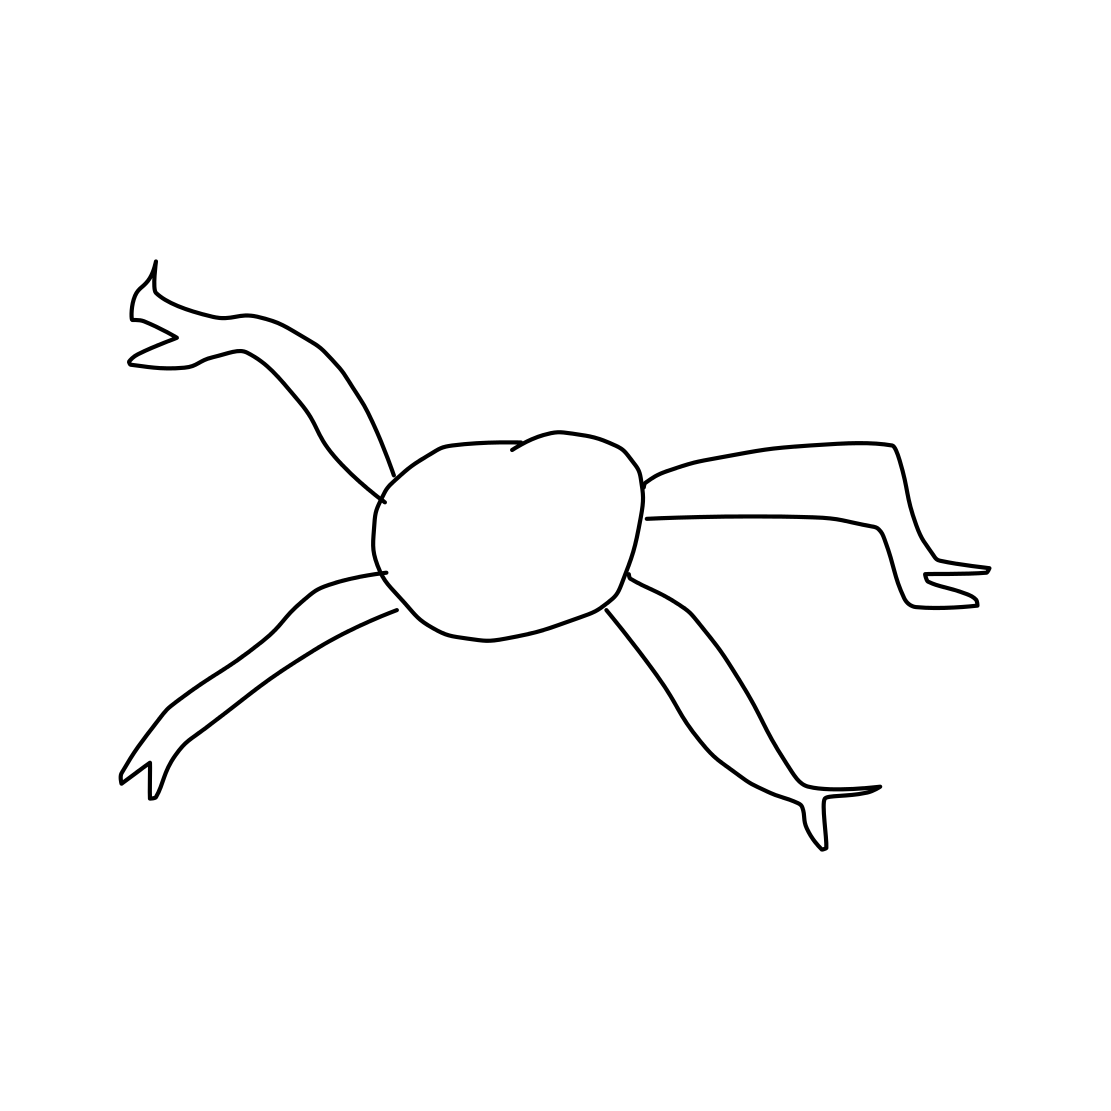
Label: crab